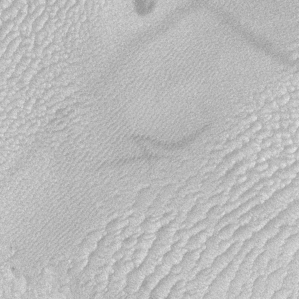
Label: frost